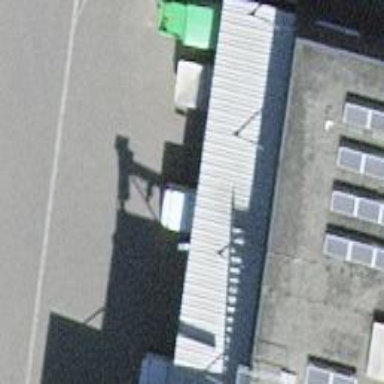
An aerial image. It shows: View of roof of building.